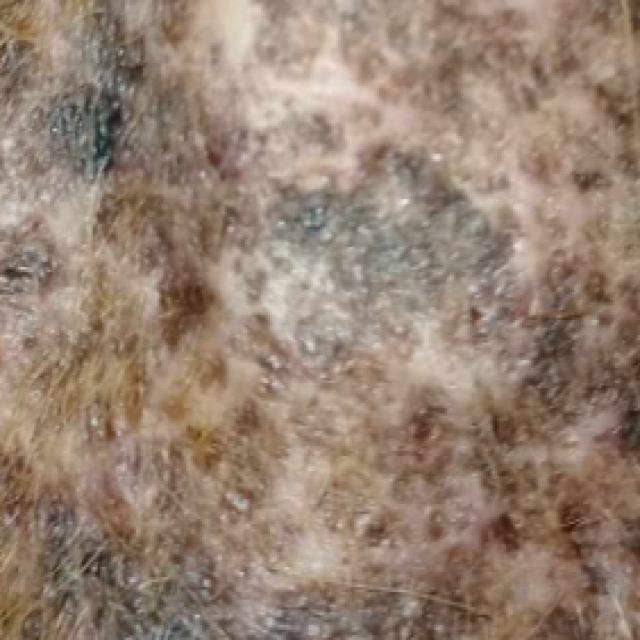
Canine demodicosis (Demodex mange) — caused by Demodex canis mites. Presents with alopecia, follicular papules, pustules, and comedones. Often localized on face and forelimbs.